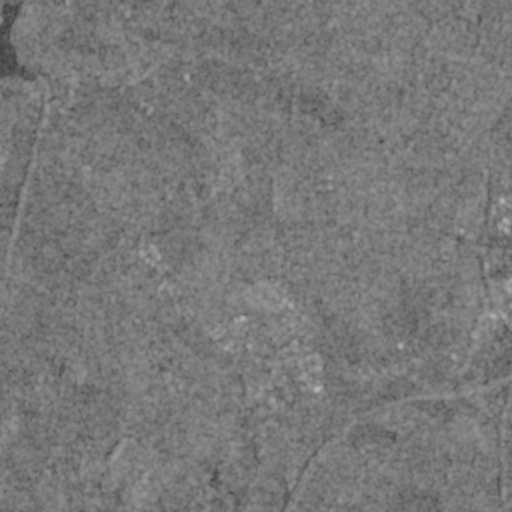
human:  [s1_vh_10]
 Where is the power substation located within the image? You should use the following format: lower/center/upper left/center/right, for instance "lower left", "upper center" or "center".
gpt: The power substation is located in the upper right of the image.
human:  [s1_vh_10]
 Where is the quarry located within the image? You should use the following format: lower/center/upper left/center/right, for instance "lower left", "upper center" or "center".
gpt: There is no quarry in the image.

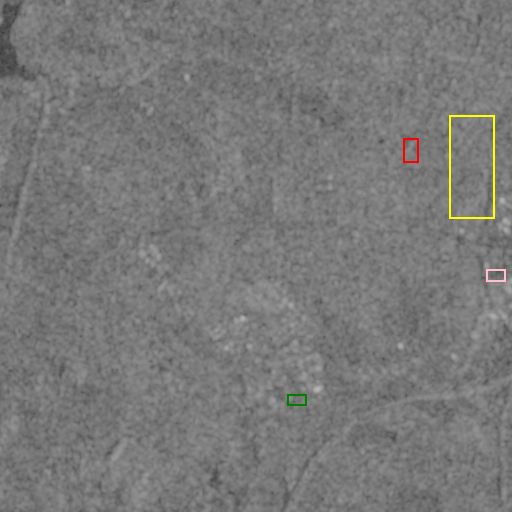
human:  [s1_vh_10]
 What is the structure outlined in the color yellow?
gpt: The structure outlined in yellow is a crop field.
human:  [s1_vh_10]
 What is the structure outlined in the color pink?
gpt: The structure outlined in pink is a park.
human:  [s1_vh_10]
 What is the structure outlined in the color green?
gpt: The structure outlined in green is a parking lot.
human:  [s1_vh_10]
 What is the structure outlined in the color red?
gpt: The structure outlined in red is a power substation.
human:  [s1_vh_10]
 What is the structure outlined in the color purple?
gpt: There is no purple outline.